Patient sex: F
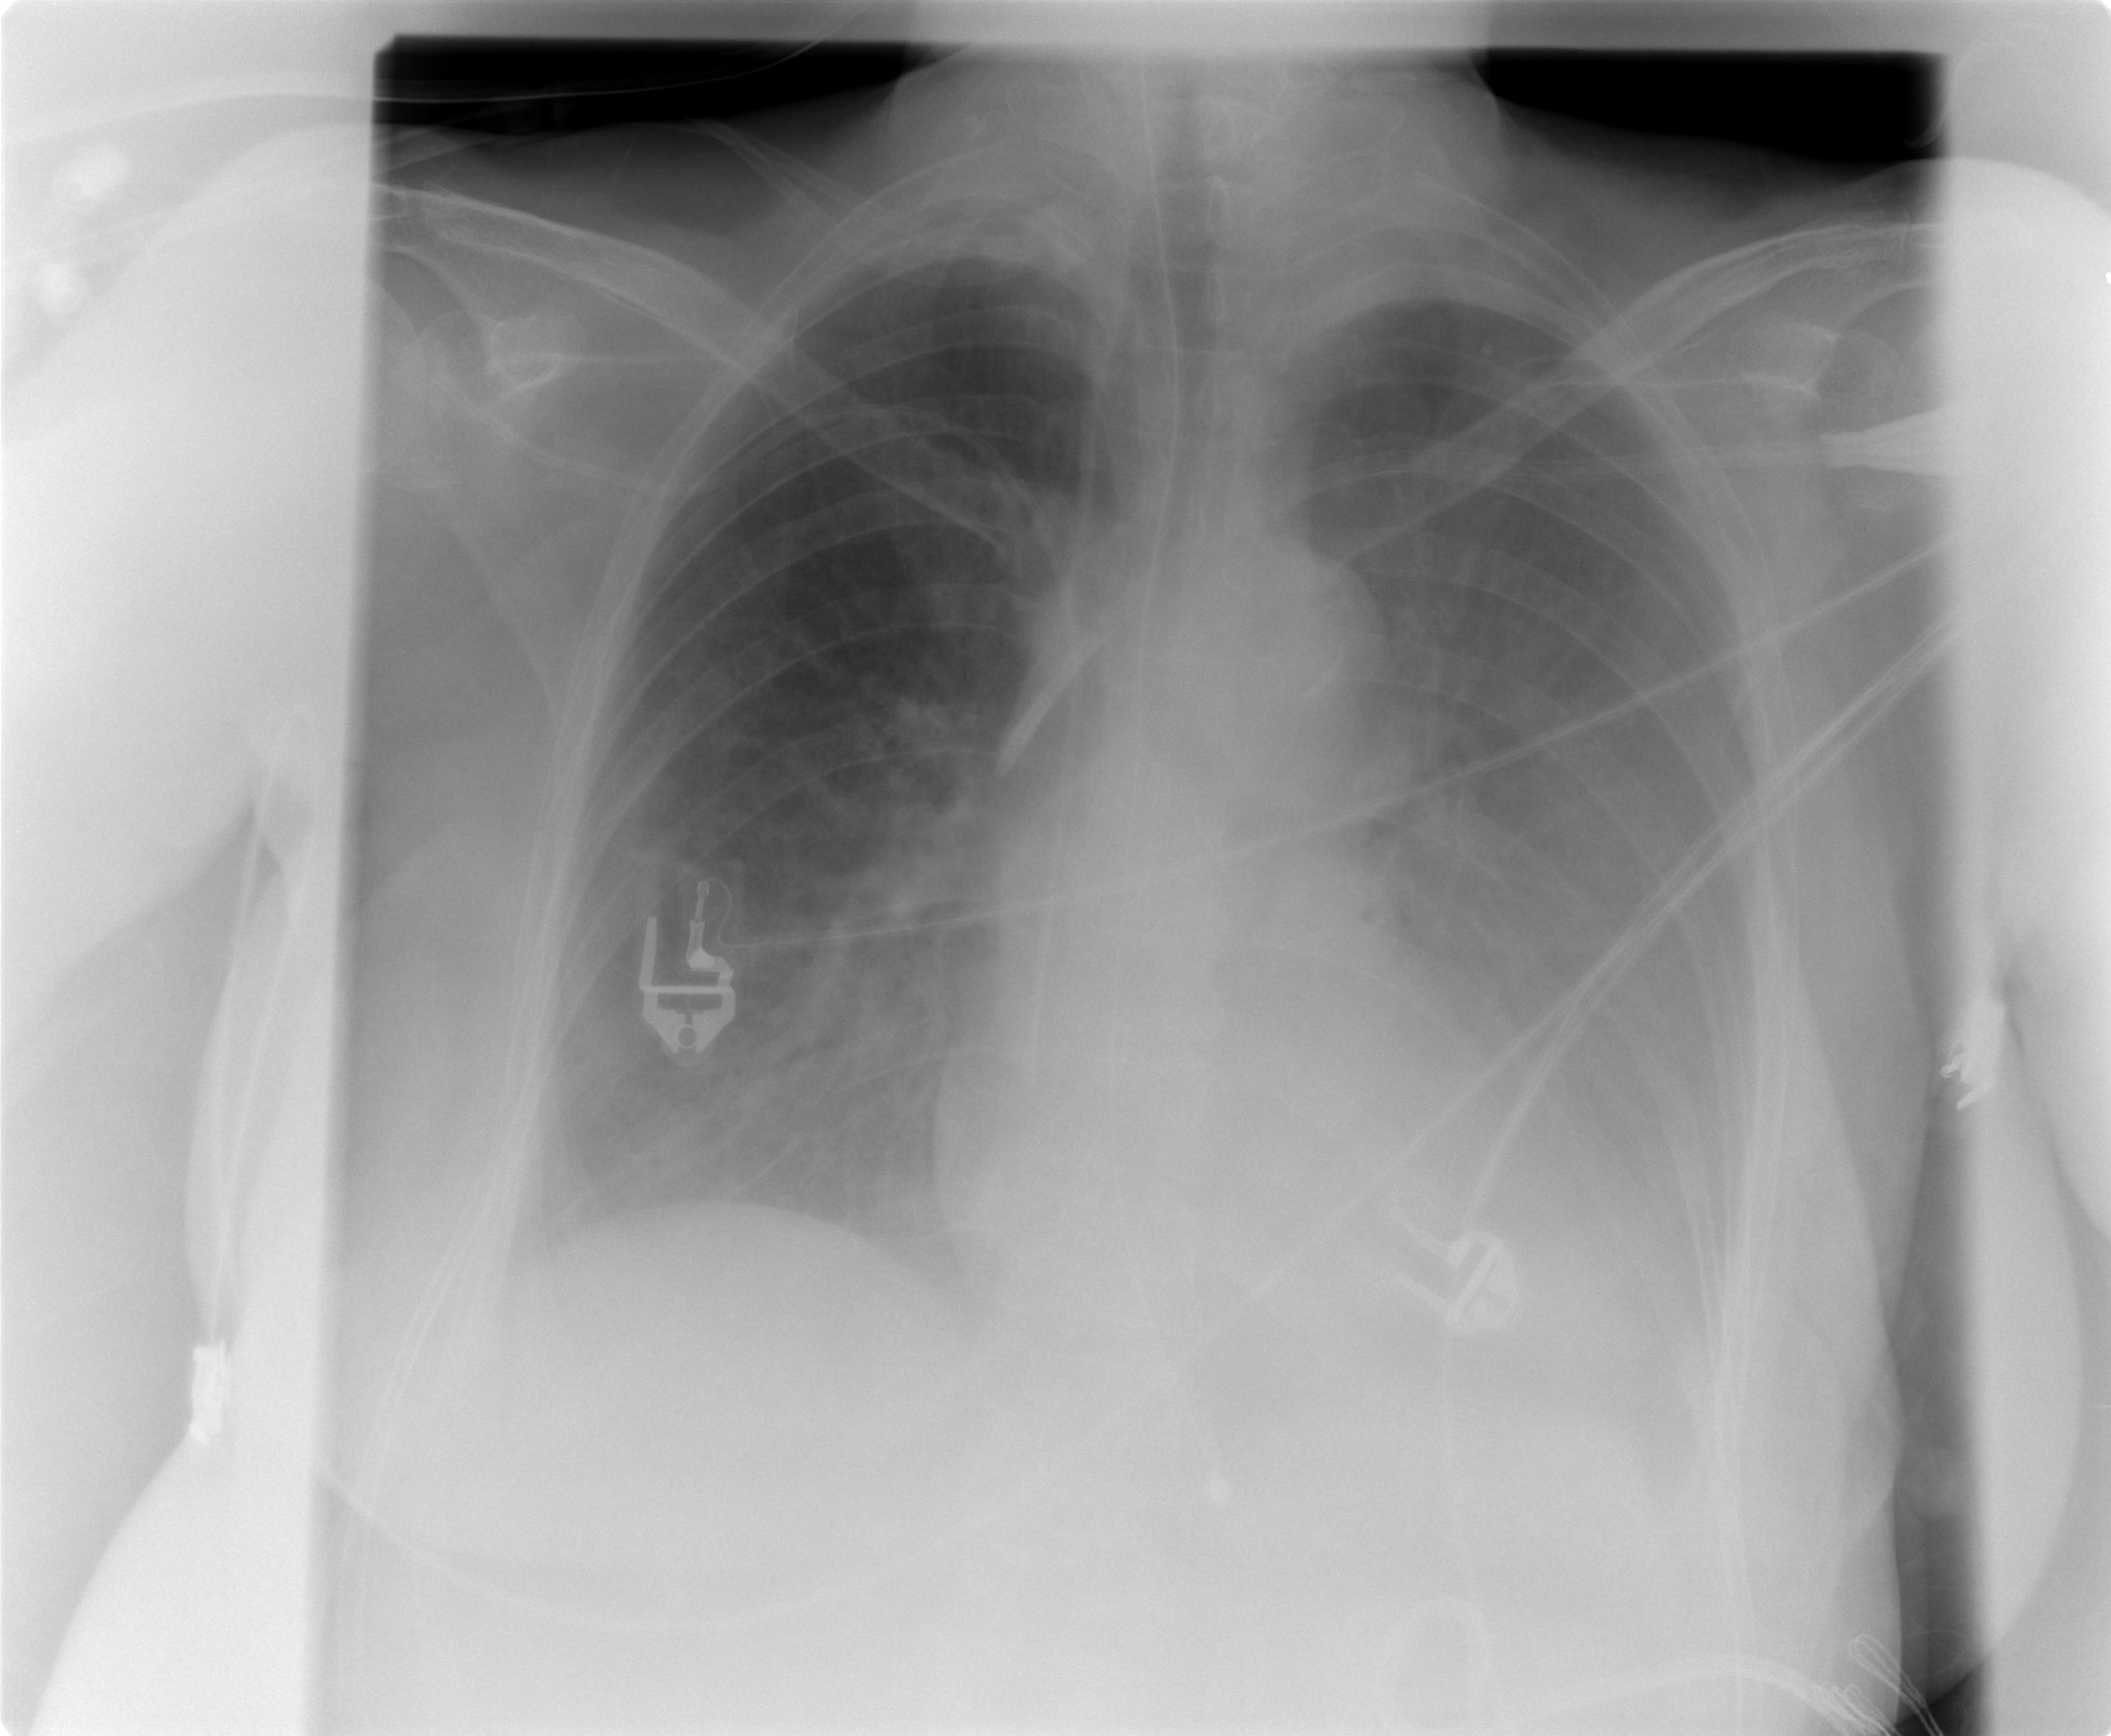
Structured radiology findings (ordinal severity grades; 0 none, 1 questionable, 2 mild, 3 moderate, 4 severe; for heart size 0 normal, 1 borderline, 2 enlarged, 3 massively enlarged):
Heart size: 0
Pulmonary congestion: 0
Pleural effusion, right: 0
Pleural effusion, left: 3
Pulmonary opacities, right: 0
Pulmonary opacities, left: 0
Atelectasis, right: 2
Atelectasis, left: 2